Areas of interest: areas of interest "Parking Lot"
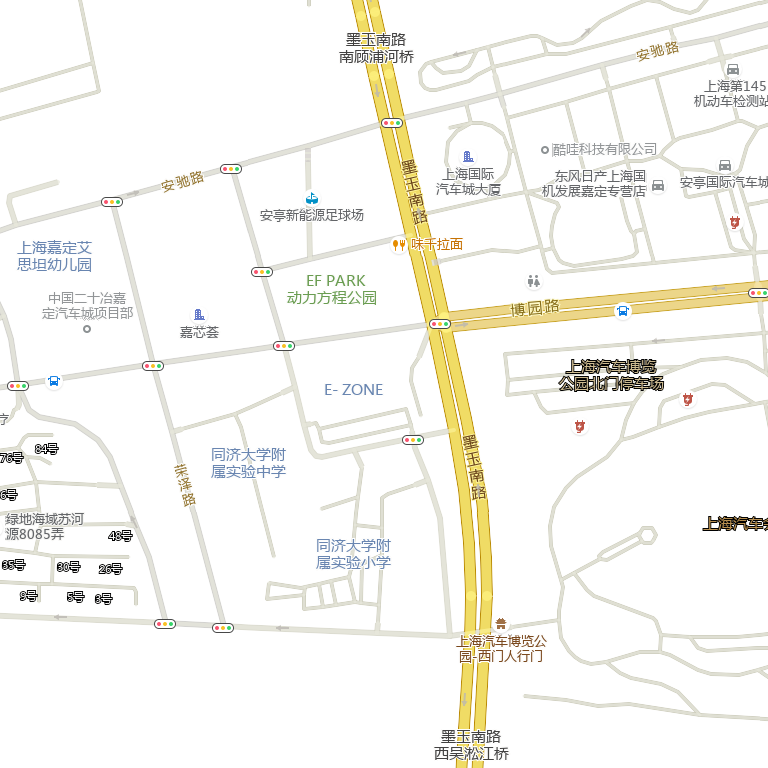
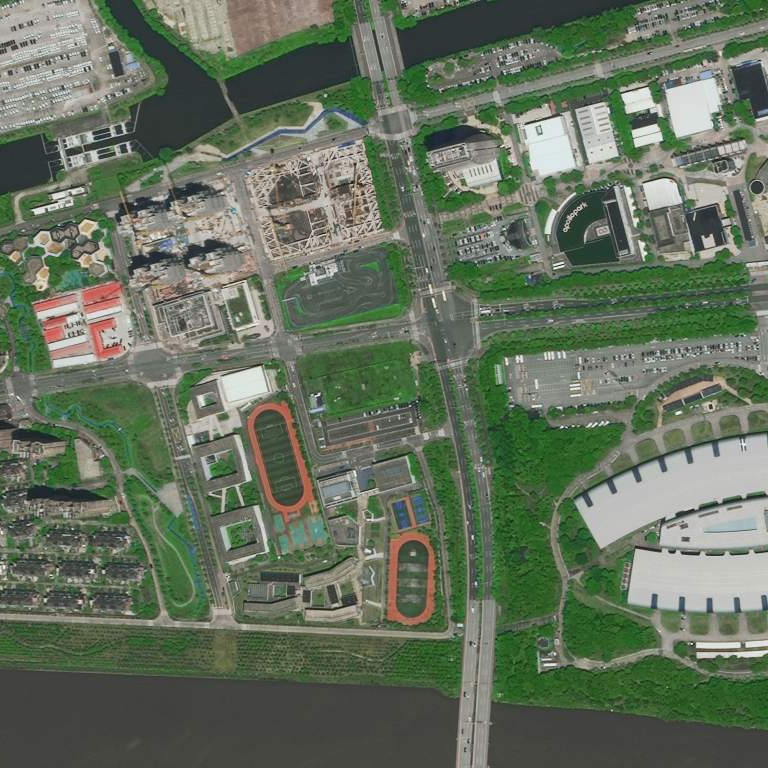